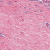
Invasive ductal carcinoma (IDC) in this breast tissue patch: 0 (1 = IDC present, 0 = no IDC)